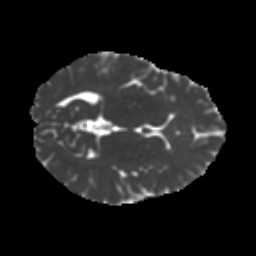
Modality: MD
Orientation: axial
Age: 22
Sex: female
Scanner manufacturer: ge
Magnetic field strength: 3 T
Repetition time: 7.8 s
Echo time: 0.0606 s